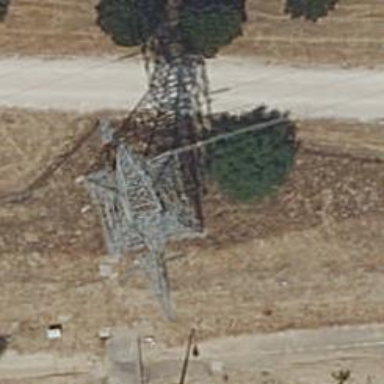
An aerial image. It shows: Lattice structure tower used for power transmission.